Question: I am trying to recreate this:

But I have not been able to do so. I tried with adding a :before on the img but that doesnt work. How would you go on about making this. It has to be responsive in the way that the background doesnt get bigger than the image.
SEO is not important so 'background-image' or whatever is fine with me too.
WRITTEN IN SCSS - CHANGE IN HTML IS OK
UPDATED CODE TO ROB's ANSWER
This is the code I have so far
'''
.imgbox {
padding: 5%;
position: relative;
height: auto;
.backdrop {
position: relative;
min-width: 100px;
min-height: 100px;
div {
position: absolute;
top: 0;
left: 0;
width: 100%;
height: 100%;
max-width: 100%;
max-height: 100%;
background: rgb(208, 0, 0);
background: linear-gradient(
90deg,
rgba(208, 0, 0, 1) 0%,
rgba(149, 0, 0, 1) 100%
);
}
transform: translateX(-5px) translateY(5px);
}
.img {
width: 100%;
height: auto;
transform: translateX(5px) translateY(-5px);
}
}
'''
'''
<div className="imgbox">
<div className="backdrop">
<div></div>
</div>
<img
className="img"
src={'https://source.unsplash.com/400x250'}
alt="test"
>
</div>
'''
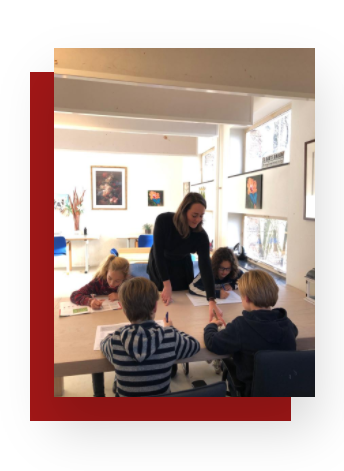
Answer: Very easy to get the gradient with a <URL>:
'''
.image-container::after {
content:'';
position: absolute;
z-index:-1;
bottom:-24px;
left:-24px;
width:100%;
height:100%;
background: linear-gradient(red, firebrick);
}
'''
You can change the gradient and offset using 'background', 'left' and 'bottom' respectively. I'm not sure if there is a second gradient as well, to the top right? If so, you pair this with a '::before' to get a second background, and play around the with 'z-index' to get the ordering correct.
Just remember - for an absolute positioned pseudo element to work, you'll need to set 'position:relative' on the parent container, and 'content:''';
Codepen <URL>.